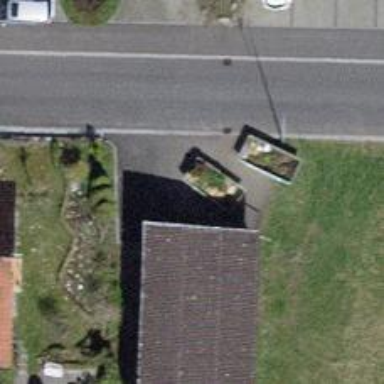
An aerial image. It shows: Recycling container for green waste at the recycling facility.